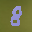
Label: 8